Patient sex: F
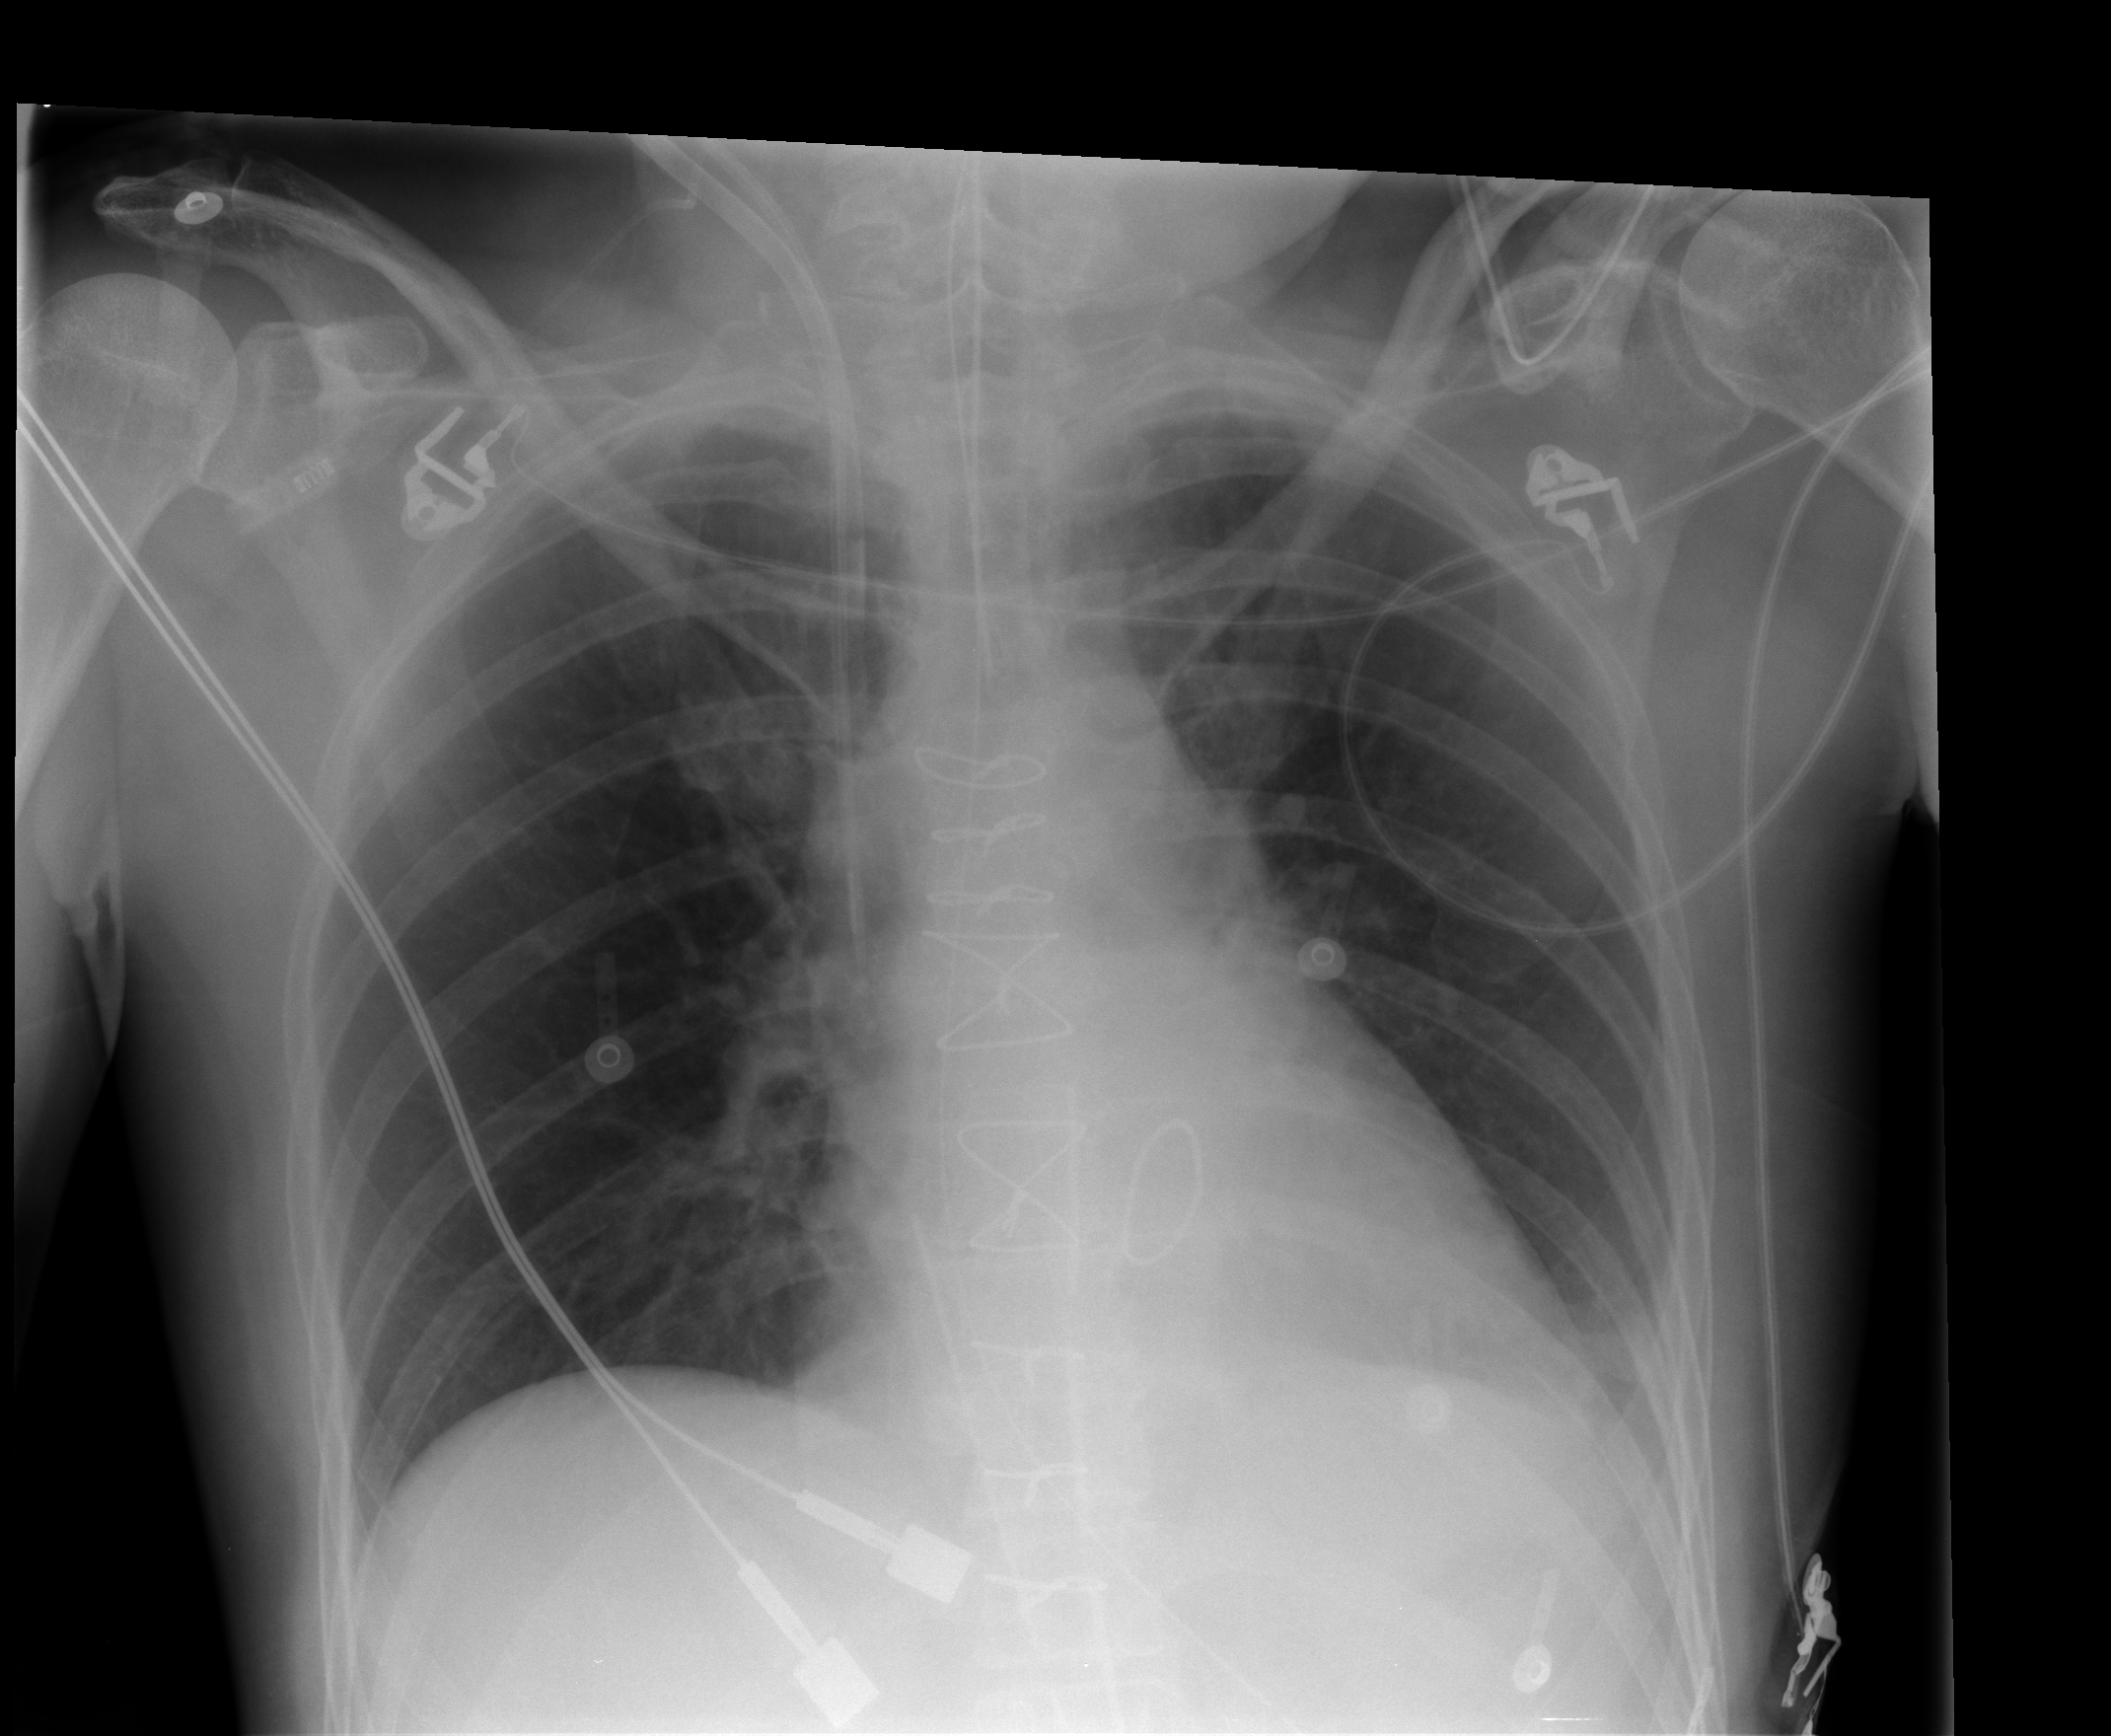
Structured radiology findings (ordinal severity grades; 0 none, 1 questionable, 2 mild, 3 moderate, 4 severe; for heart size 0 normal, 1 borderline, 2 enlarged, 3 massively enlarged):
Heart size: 2
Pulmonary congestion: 0
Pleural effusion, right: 0
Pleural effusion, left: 1
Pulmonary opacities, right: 0
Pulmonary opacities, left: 0
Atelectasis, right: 0
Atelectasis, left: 2